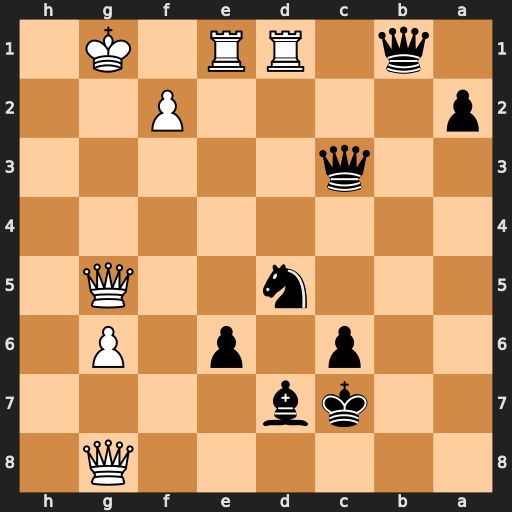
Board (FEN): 6Q1/2kb4/2p1p1P1/3n2Q1/8/2q5/p4P2/1q1RR1K1
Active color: b
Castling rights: -
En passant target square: -
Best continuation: Qxe1+ Rxe1 Qxe1+ Kg2 a1=Q Q5d8+ Kd6 Qgf8+ Ke5